Lunar surface albedo tile
Center latitude: 12.845
Center longitude: -43.154
Resolution (meters per pixel, mean): 129.74
Tile area (km^2): 16981.09
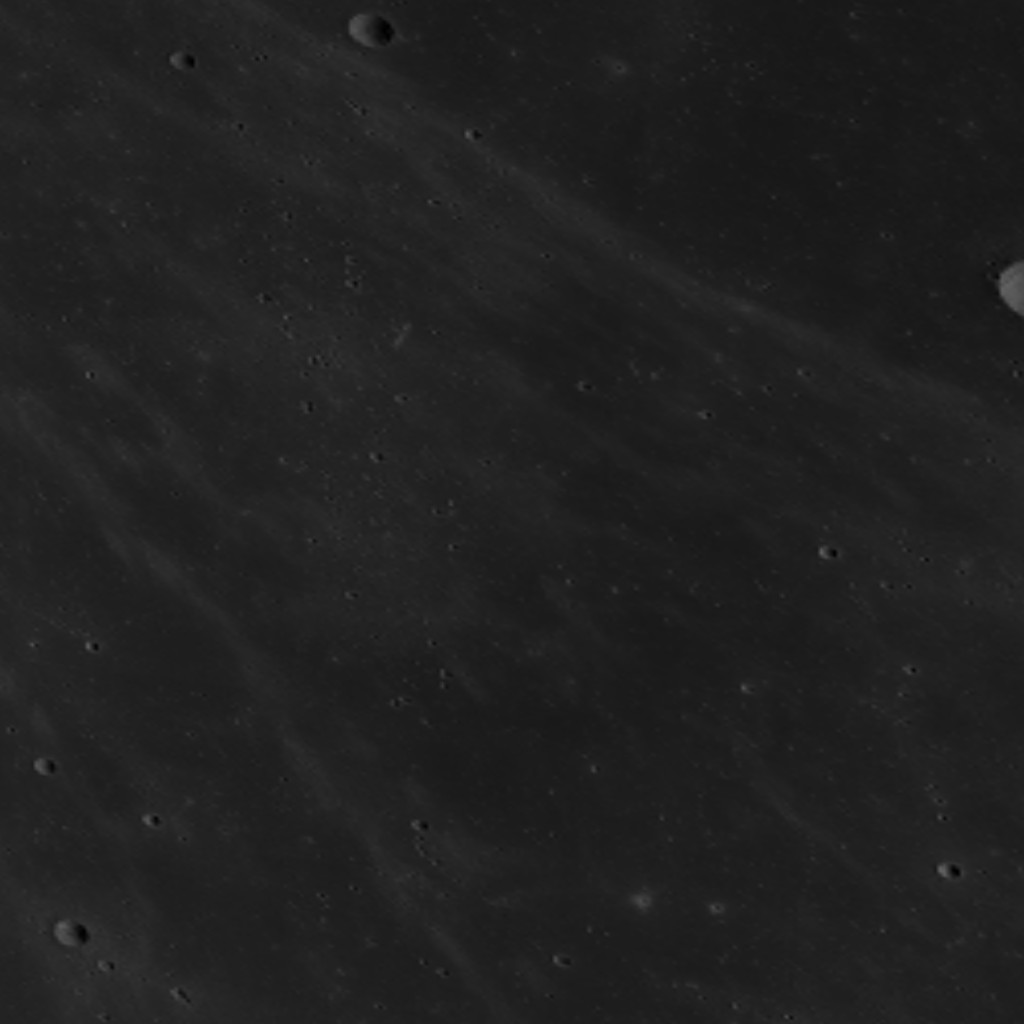